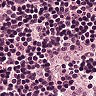
Metastatic tissue present: no